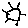
Label: sun